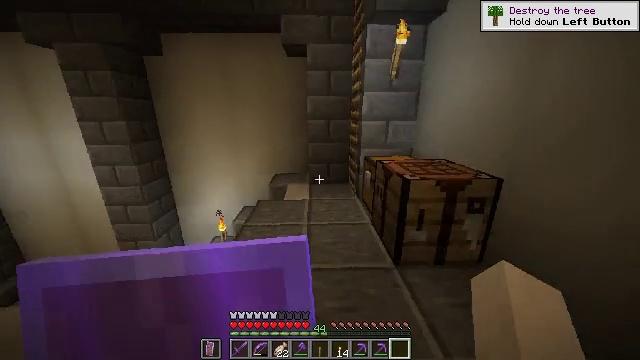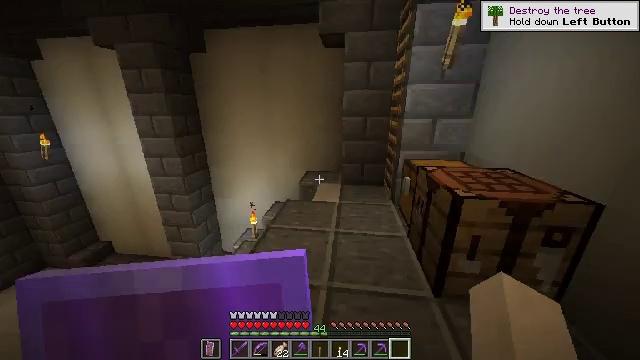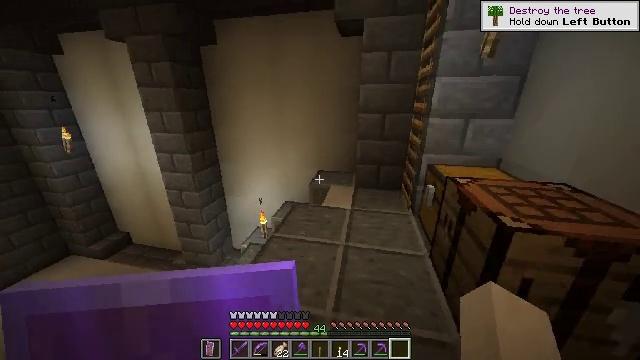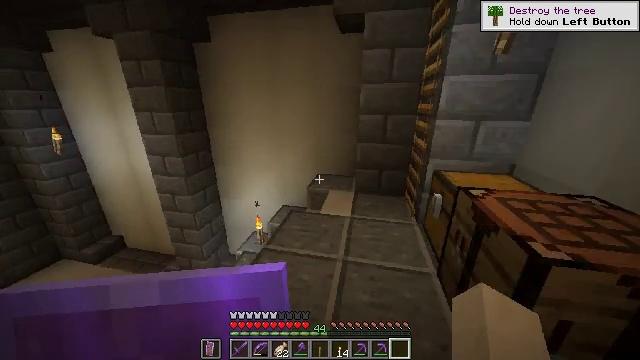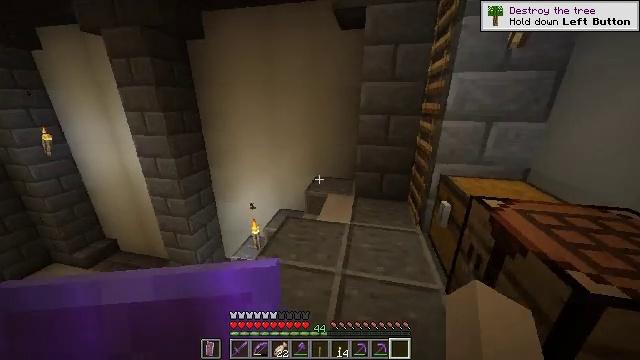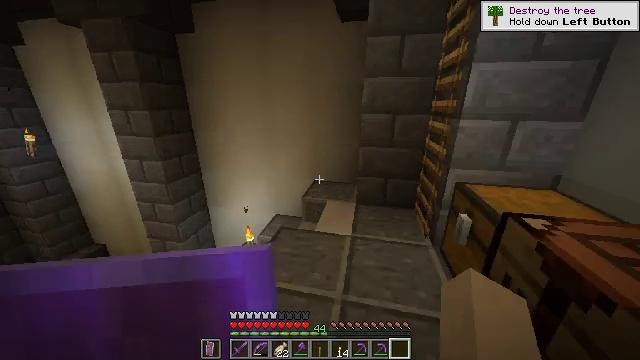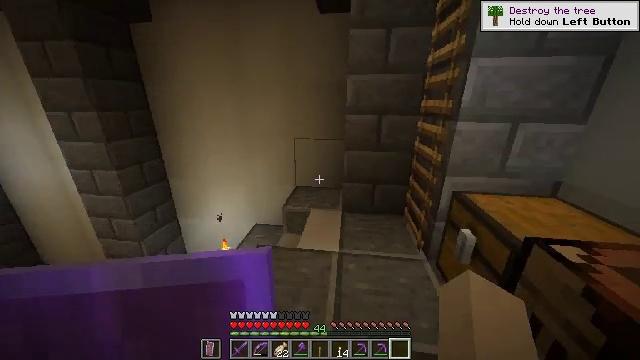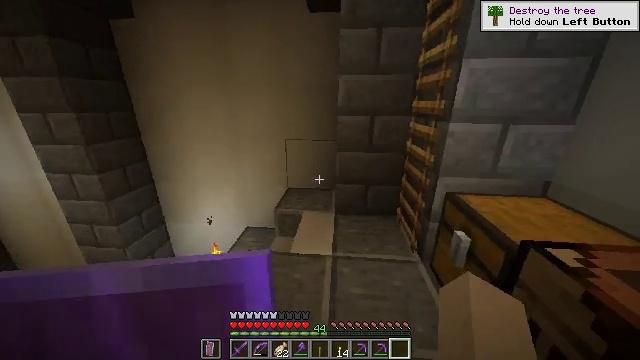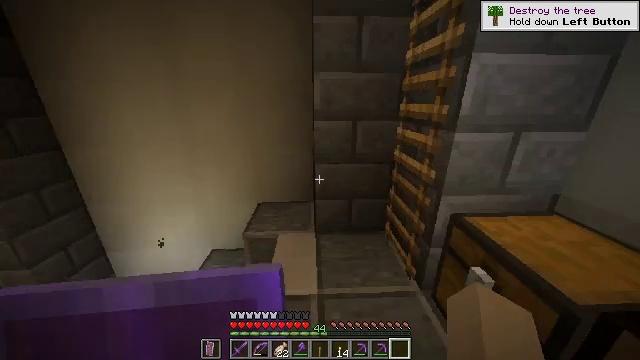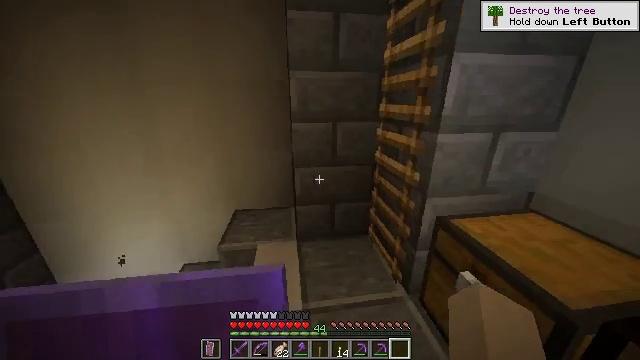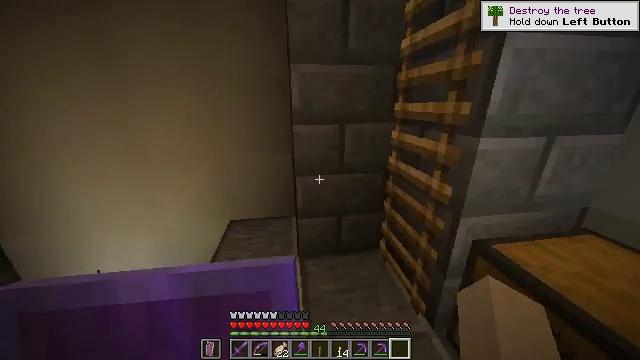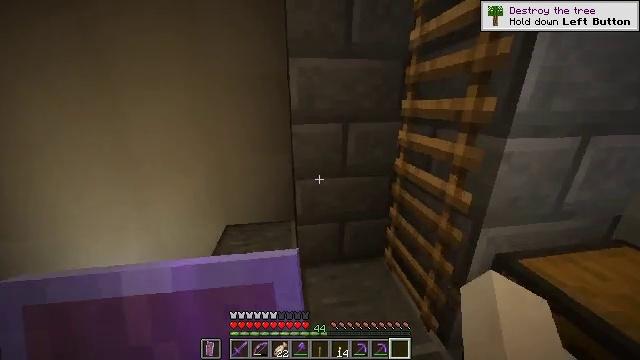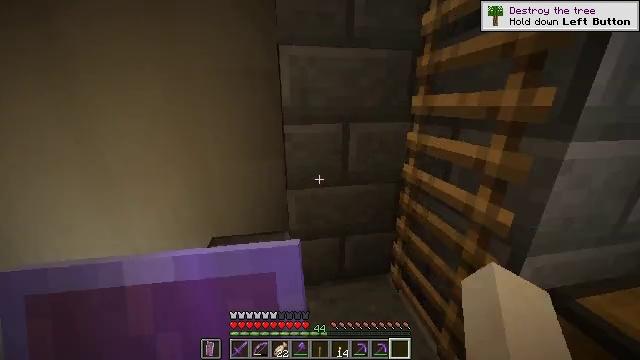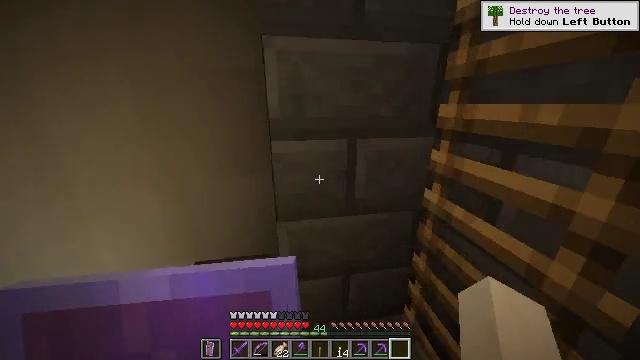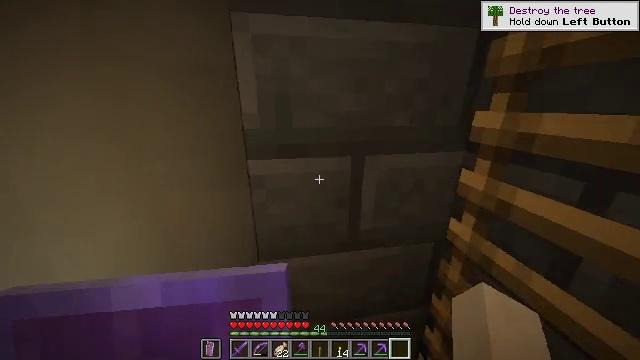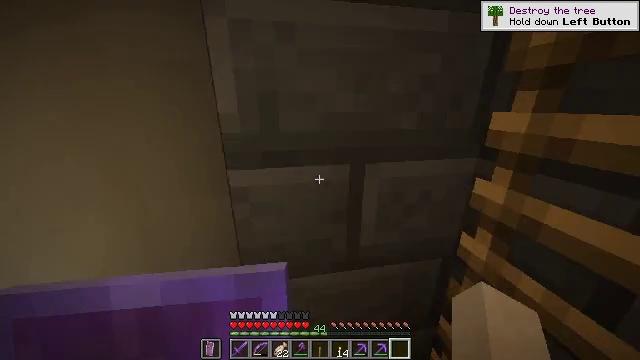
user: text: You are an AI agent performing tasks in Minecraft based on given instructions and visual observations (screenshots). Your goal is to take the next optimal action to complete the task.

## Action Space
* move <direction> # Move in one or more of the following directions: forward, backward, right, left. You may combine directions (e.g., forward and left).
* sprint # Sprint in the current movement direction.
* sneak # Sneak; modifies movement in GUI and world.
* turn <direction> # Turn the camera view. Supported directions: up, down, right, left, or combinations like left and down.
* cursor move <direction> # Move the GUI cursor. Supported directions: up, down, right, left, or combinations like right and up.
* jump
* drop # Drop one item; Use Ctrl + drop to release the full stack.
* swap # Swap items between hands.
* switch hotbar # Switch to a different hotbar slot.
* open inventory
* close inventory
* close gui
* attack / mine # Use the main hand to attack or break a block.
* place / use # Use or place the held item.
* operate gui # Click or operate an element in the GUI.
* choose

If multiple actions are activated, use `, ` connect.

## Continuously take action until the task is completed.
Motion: motion action
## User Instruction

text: Use the crafting table to make a quartz block.
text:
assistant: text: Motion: move forward, sprint, turn left and down
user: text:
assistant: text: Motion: move forward, sprint, turn left and down
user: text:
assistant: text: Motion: move forward, sprint
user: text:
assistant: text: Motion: move forward, sprint
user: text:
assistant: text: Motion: move forward, sprint
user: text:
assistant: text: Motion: move forward, sprint, turn right
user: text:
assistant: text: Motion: move forward, sprint, turn right
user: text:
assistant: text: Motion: move forward, sprint, turn right
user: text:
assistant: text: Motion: move forward, sprint, turn right
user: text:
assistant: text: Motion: move forward, sprint
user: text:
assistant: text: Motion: move forward, sprint
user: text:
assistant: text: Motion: move forward, sprint, turn right
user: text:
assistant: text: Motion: move forward, sprint
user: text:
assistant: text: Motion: move forward, sprint
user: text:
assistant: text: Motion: move forward, sprint
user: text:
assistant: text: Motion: move forward, sprint, turn right and up
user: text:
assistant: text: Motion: move forward, sprint, turn right and up
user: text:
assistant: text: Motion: move forward, sprint, turn right and up
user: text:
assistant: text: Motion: move forward, sprint, turn right and up
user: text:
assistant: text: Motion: move forward, sprint, turn right and up
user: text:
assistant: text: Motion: move forward, sprint, turn right and up
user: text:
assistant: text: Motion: move forward, sprint, turn up
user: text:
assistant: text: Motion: move forward, sprint, turn up
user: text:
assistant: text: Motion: move forward, sprint, turn up
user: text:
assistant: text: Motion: move forward, sprint, turn up
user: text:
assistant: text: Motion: move forward, sprint, turn right and up
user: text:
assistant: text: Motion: move forward, sprint, turn left
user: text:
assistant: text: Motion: move forward, sprint
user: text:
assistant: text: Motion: move forward, sprint
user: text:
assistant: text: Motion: move forward, sprint